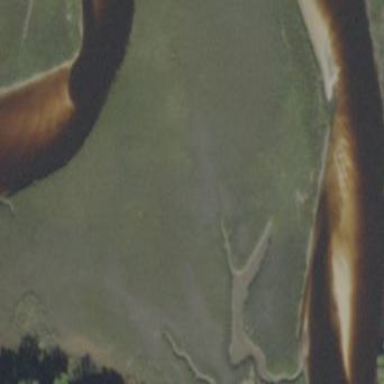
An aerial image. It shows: Saltmarsh wetland area.